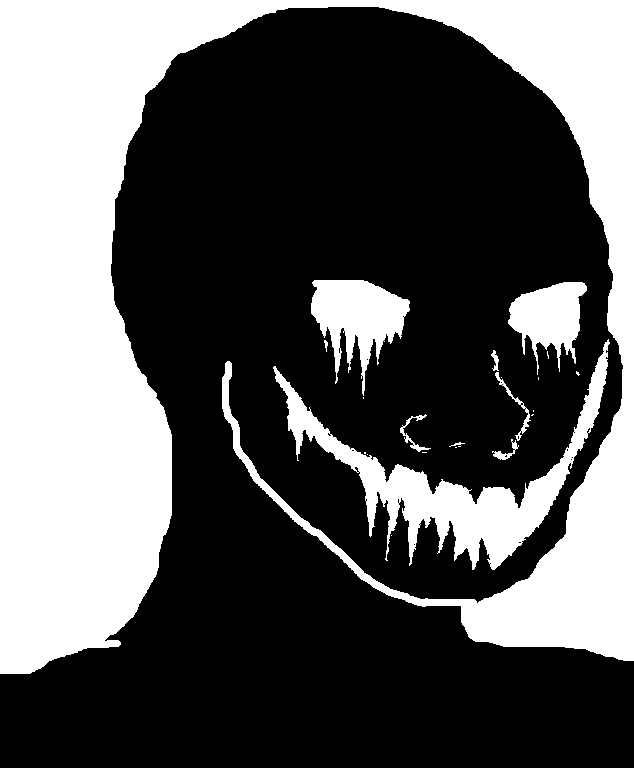
Label: 5_Oomer